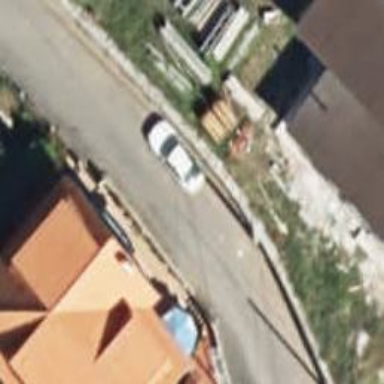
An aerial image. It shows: Paved residential road.